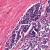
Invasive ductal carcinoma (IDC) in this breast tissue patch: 0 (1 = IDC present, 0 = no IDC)